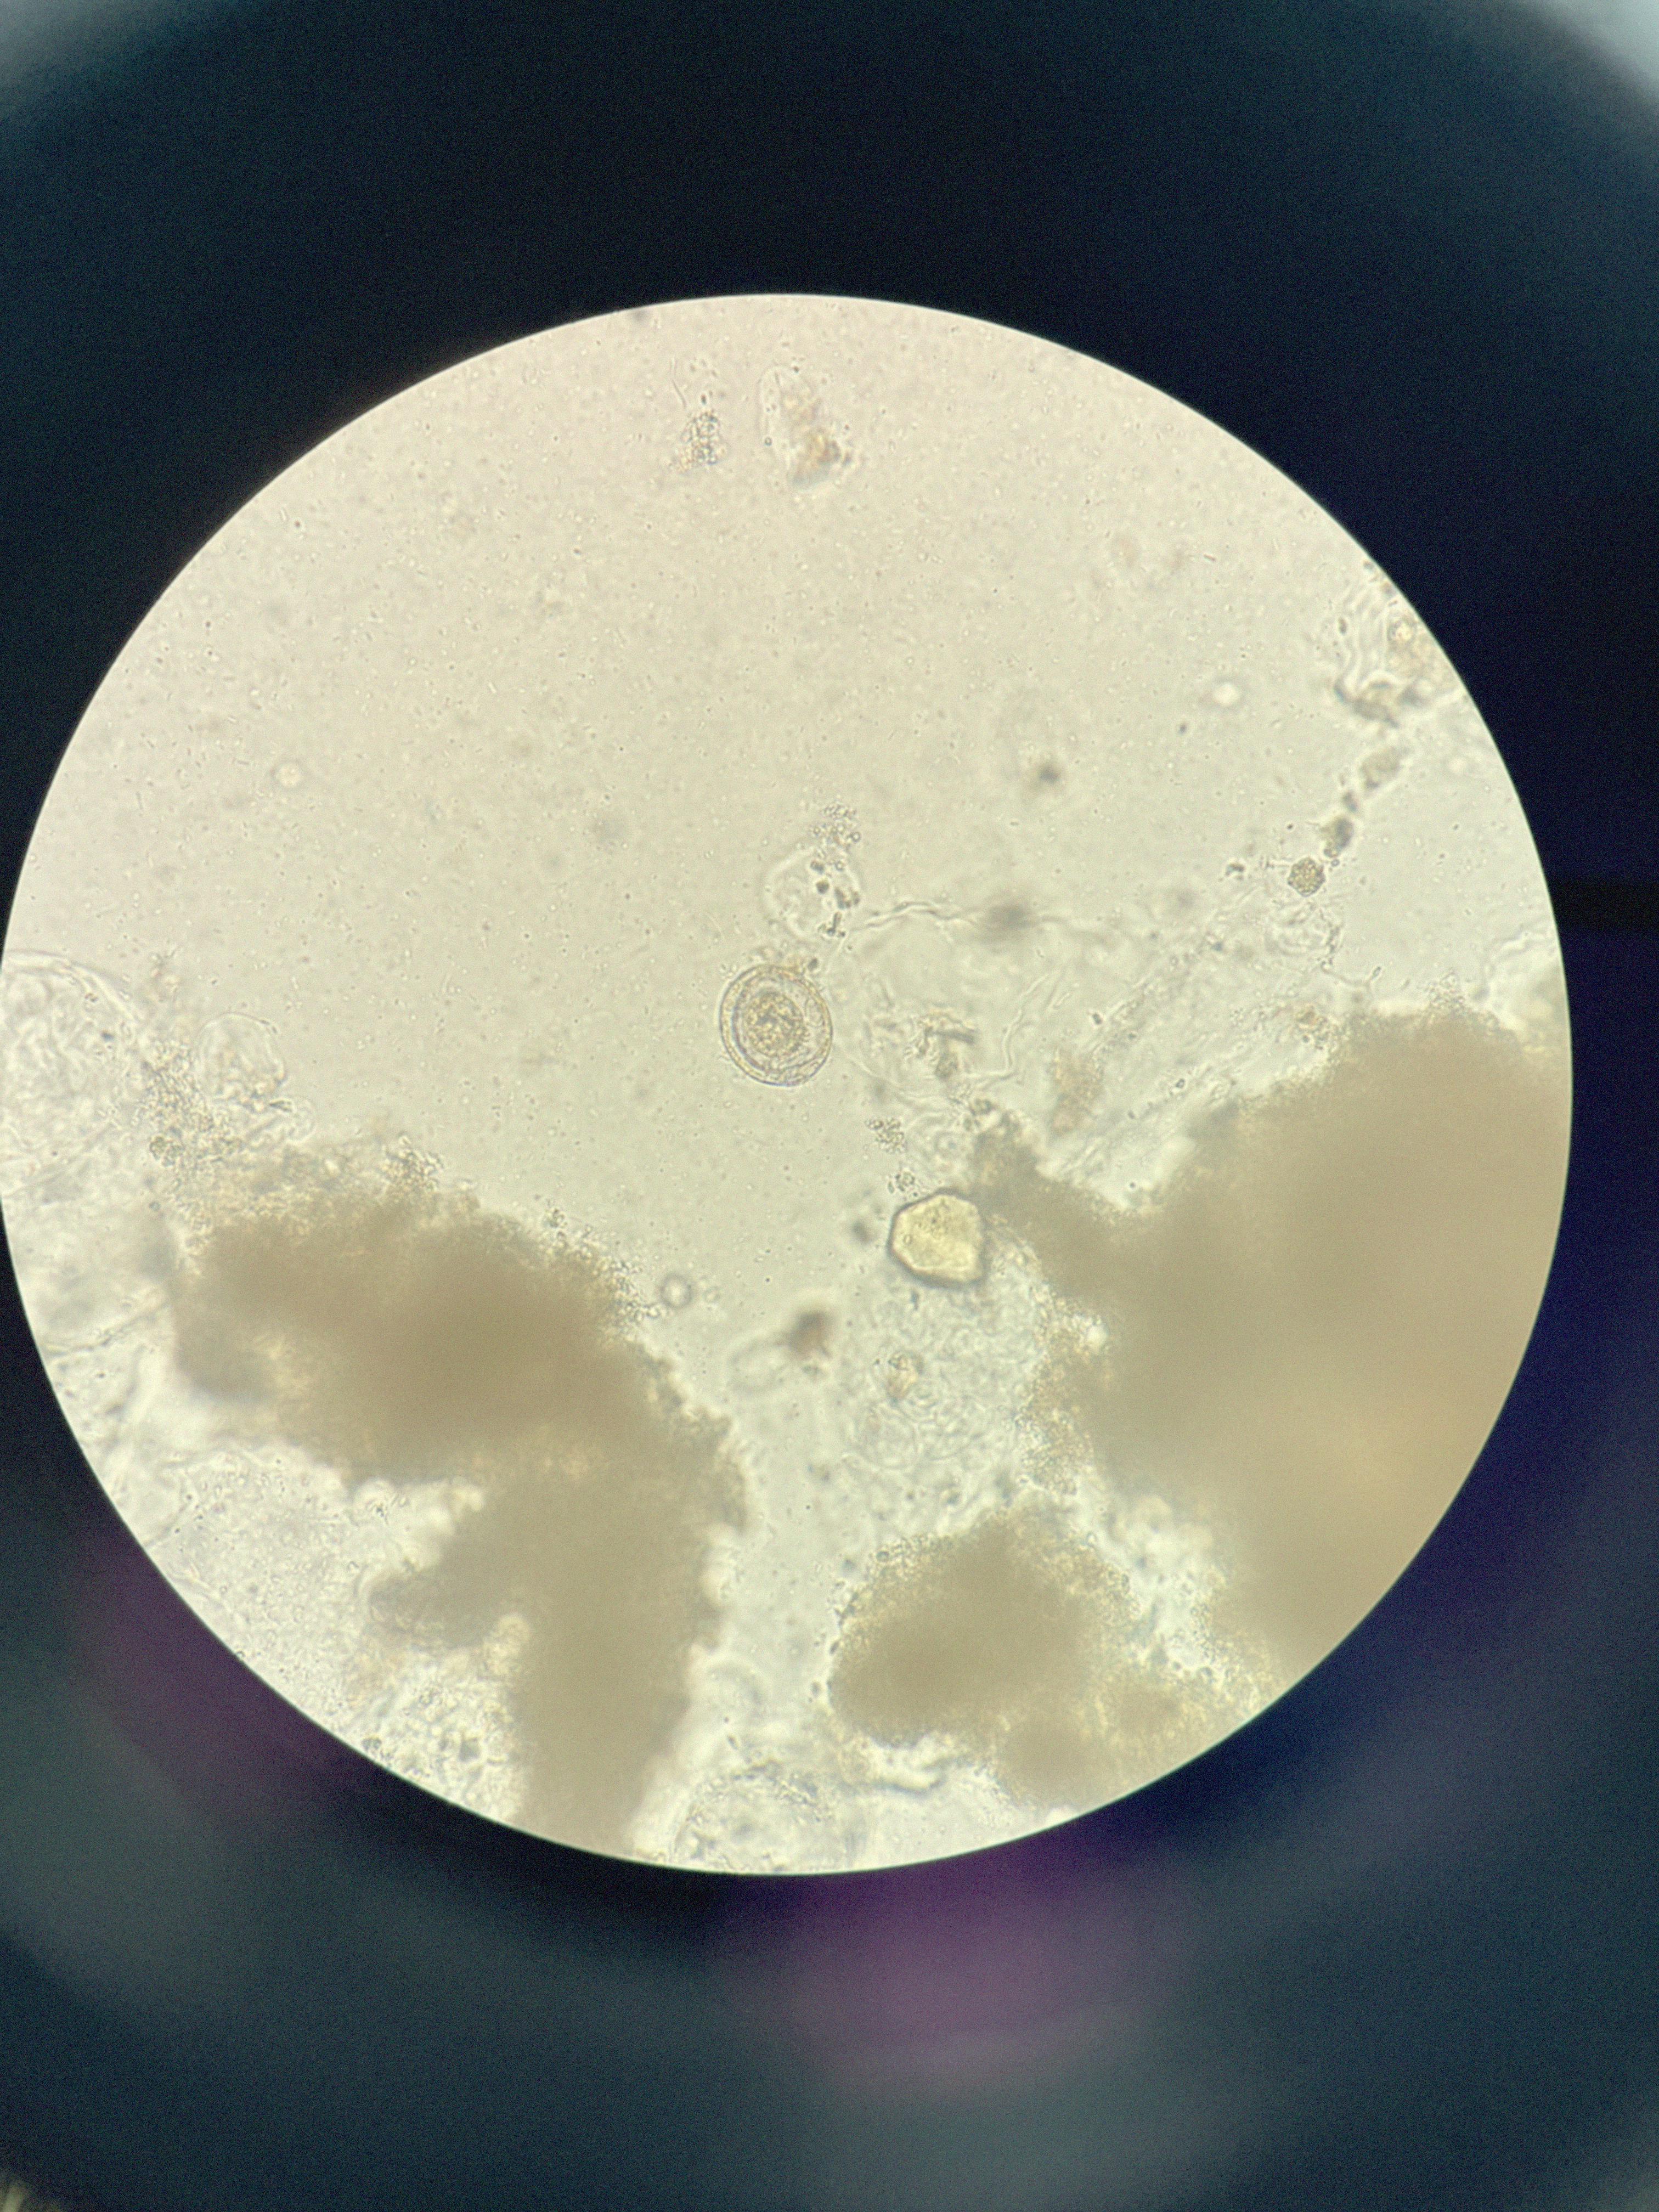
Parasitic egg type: Hymenolepis nana